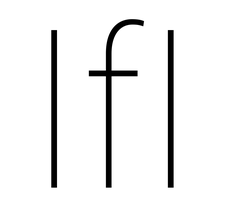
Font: Roboto_Condensed_Thin